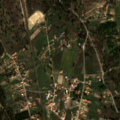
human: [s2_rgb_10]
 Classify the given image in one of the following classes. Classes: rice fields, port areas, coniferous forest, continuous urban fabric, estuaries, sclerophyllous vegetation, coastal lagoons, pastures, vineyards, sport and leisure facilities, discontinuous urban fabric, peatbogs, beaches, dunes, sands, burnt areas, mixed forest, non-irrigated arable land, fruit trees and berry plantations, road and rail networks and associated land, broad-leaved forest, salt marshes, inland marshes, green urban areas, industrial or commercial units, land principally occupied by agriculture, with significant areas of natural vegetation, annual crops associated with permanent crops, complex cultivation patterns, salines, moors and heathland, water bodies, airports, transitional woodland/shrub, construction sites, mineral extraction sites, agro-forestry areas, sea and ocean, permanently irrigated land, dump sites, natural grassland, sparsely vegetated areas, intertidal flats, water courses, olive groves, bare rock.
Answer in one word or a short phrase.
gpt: permanently irrigated land, complex cultivation patterns, broad-leaved forest, mixed forest, transitional woodland/shrub